Question: As shown in this image Im facing issue with UIPickerView.There is gap at the top as you can see.I wnat to remove that gap.Anyone know the solution for this.Any help is much appreciated.Thank you in advance

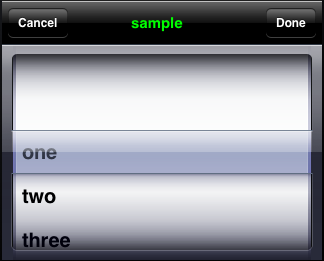
Answer: Try something like this :-
'''
[Picker addTarget:self action:@selectorAction) forControlEvents:UIControlEventValueChanged];
UIView *view = [[Picker subviews] objectAtIndex:0];
[view setBackgroundColor:[UIColor clearColor]];
[[[view subviews] objectAtIndex:0] setHidden:YES];
[[[view subviews] lastObject] setHidden:YES];
'''
You can add the picker to a view and make a subview out of it .